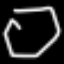
Label: octagon